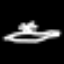
Label: airplane